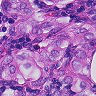
Metastatic tissue present: yes